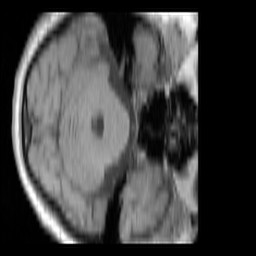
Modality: T1w
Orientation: axial
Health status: ill
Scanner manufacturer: siemens
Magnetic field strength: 3 T
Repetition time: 0.44 s
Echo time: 0.00266 s